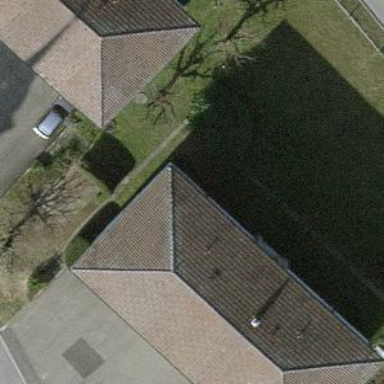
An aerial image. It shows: Building with hipped roof shape.